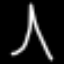
Label: The Eiffel Tower